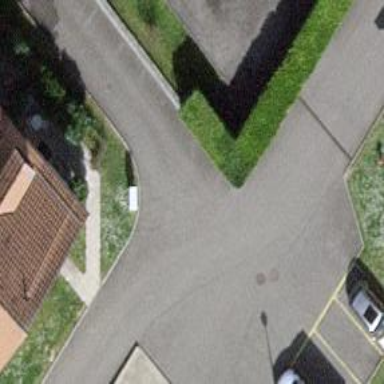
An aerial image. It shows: Asphalt road in living street.